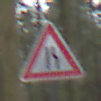
Verkehrszeichen: EinseitigVerengteFahrbahnRechts
Umgebung: Outdoor, Nature
Tageszeit: Midday
Wetter: Overcast
Licht: Natural
Jahreszeit: NotSpecified
Kontrast: LowContrast